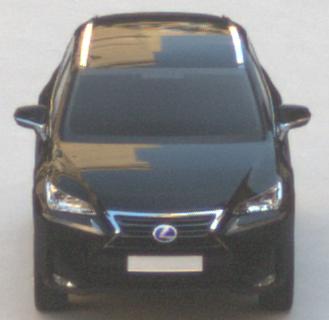
Make: Lexus
Model: NX 300h
Detailed model: NX (AZ1)
Model produced from: 2017/11
Model produced until: 2018/08
Doors: 5
Color: black
Road condition: dry road
Daytime: morning or afternoon
Contrast: low contrast